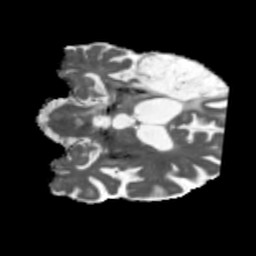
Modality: MD
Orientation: coronal
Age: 42
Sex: male
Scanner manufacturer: siemens
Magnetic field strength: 3 T
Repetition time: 5.47 s
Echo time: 0.0854 s